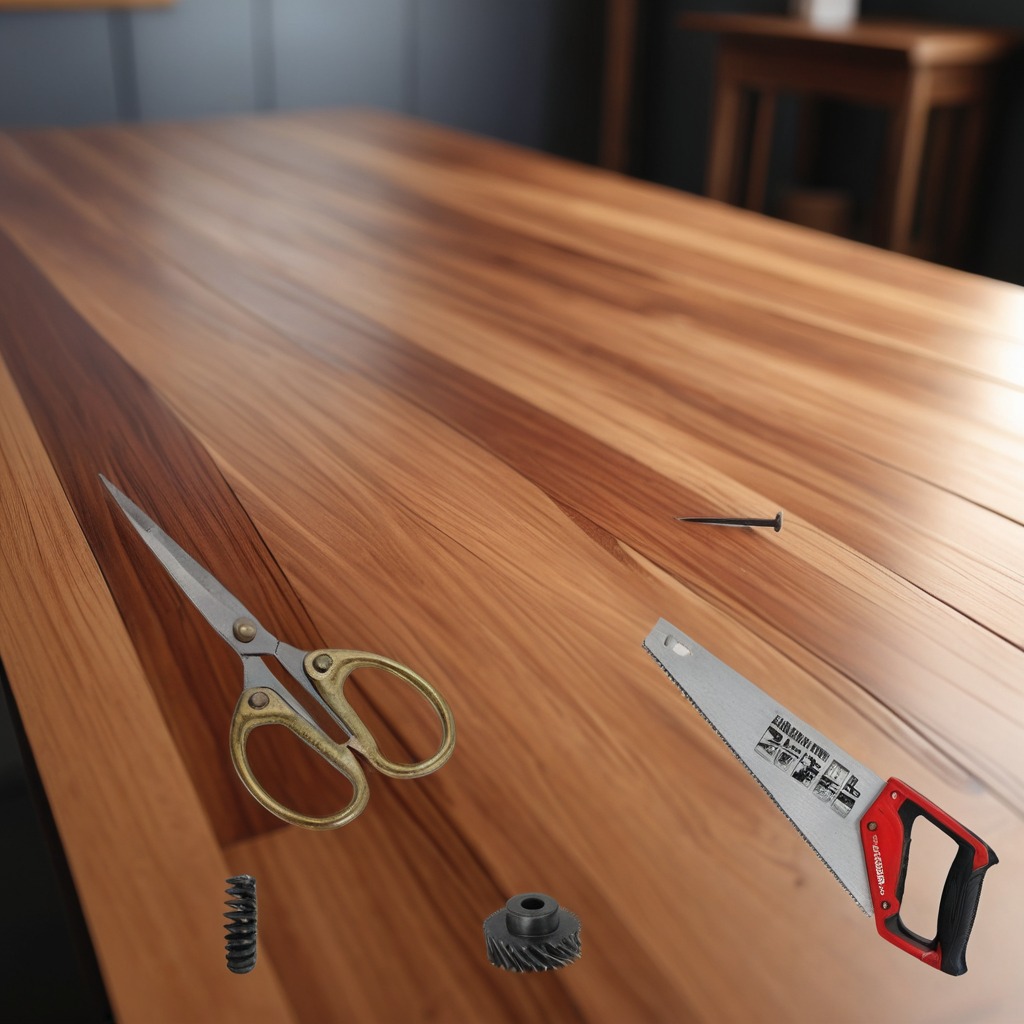
A steel gear with teeth, an iron nail, a coiled metal spring, a handheld metal saw, and a pair of scissors are lying on the wooden table.